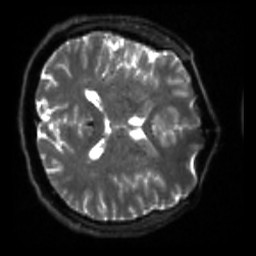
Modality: sbref
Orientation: axial
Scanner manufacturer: siemens
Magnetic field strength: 3 T
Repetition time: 4 s
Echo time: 0.0594 s